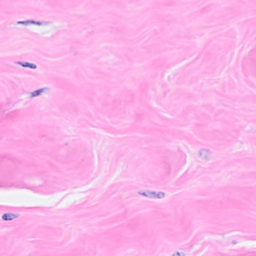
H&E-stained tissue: Breast